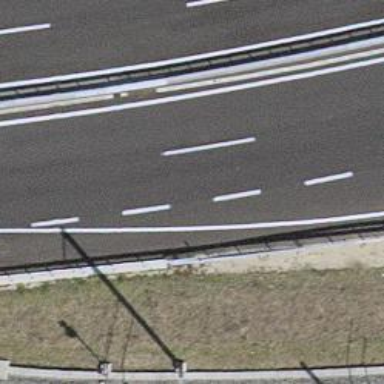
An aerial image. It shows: Motorway junction.